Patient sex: M
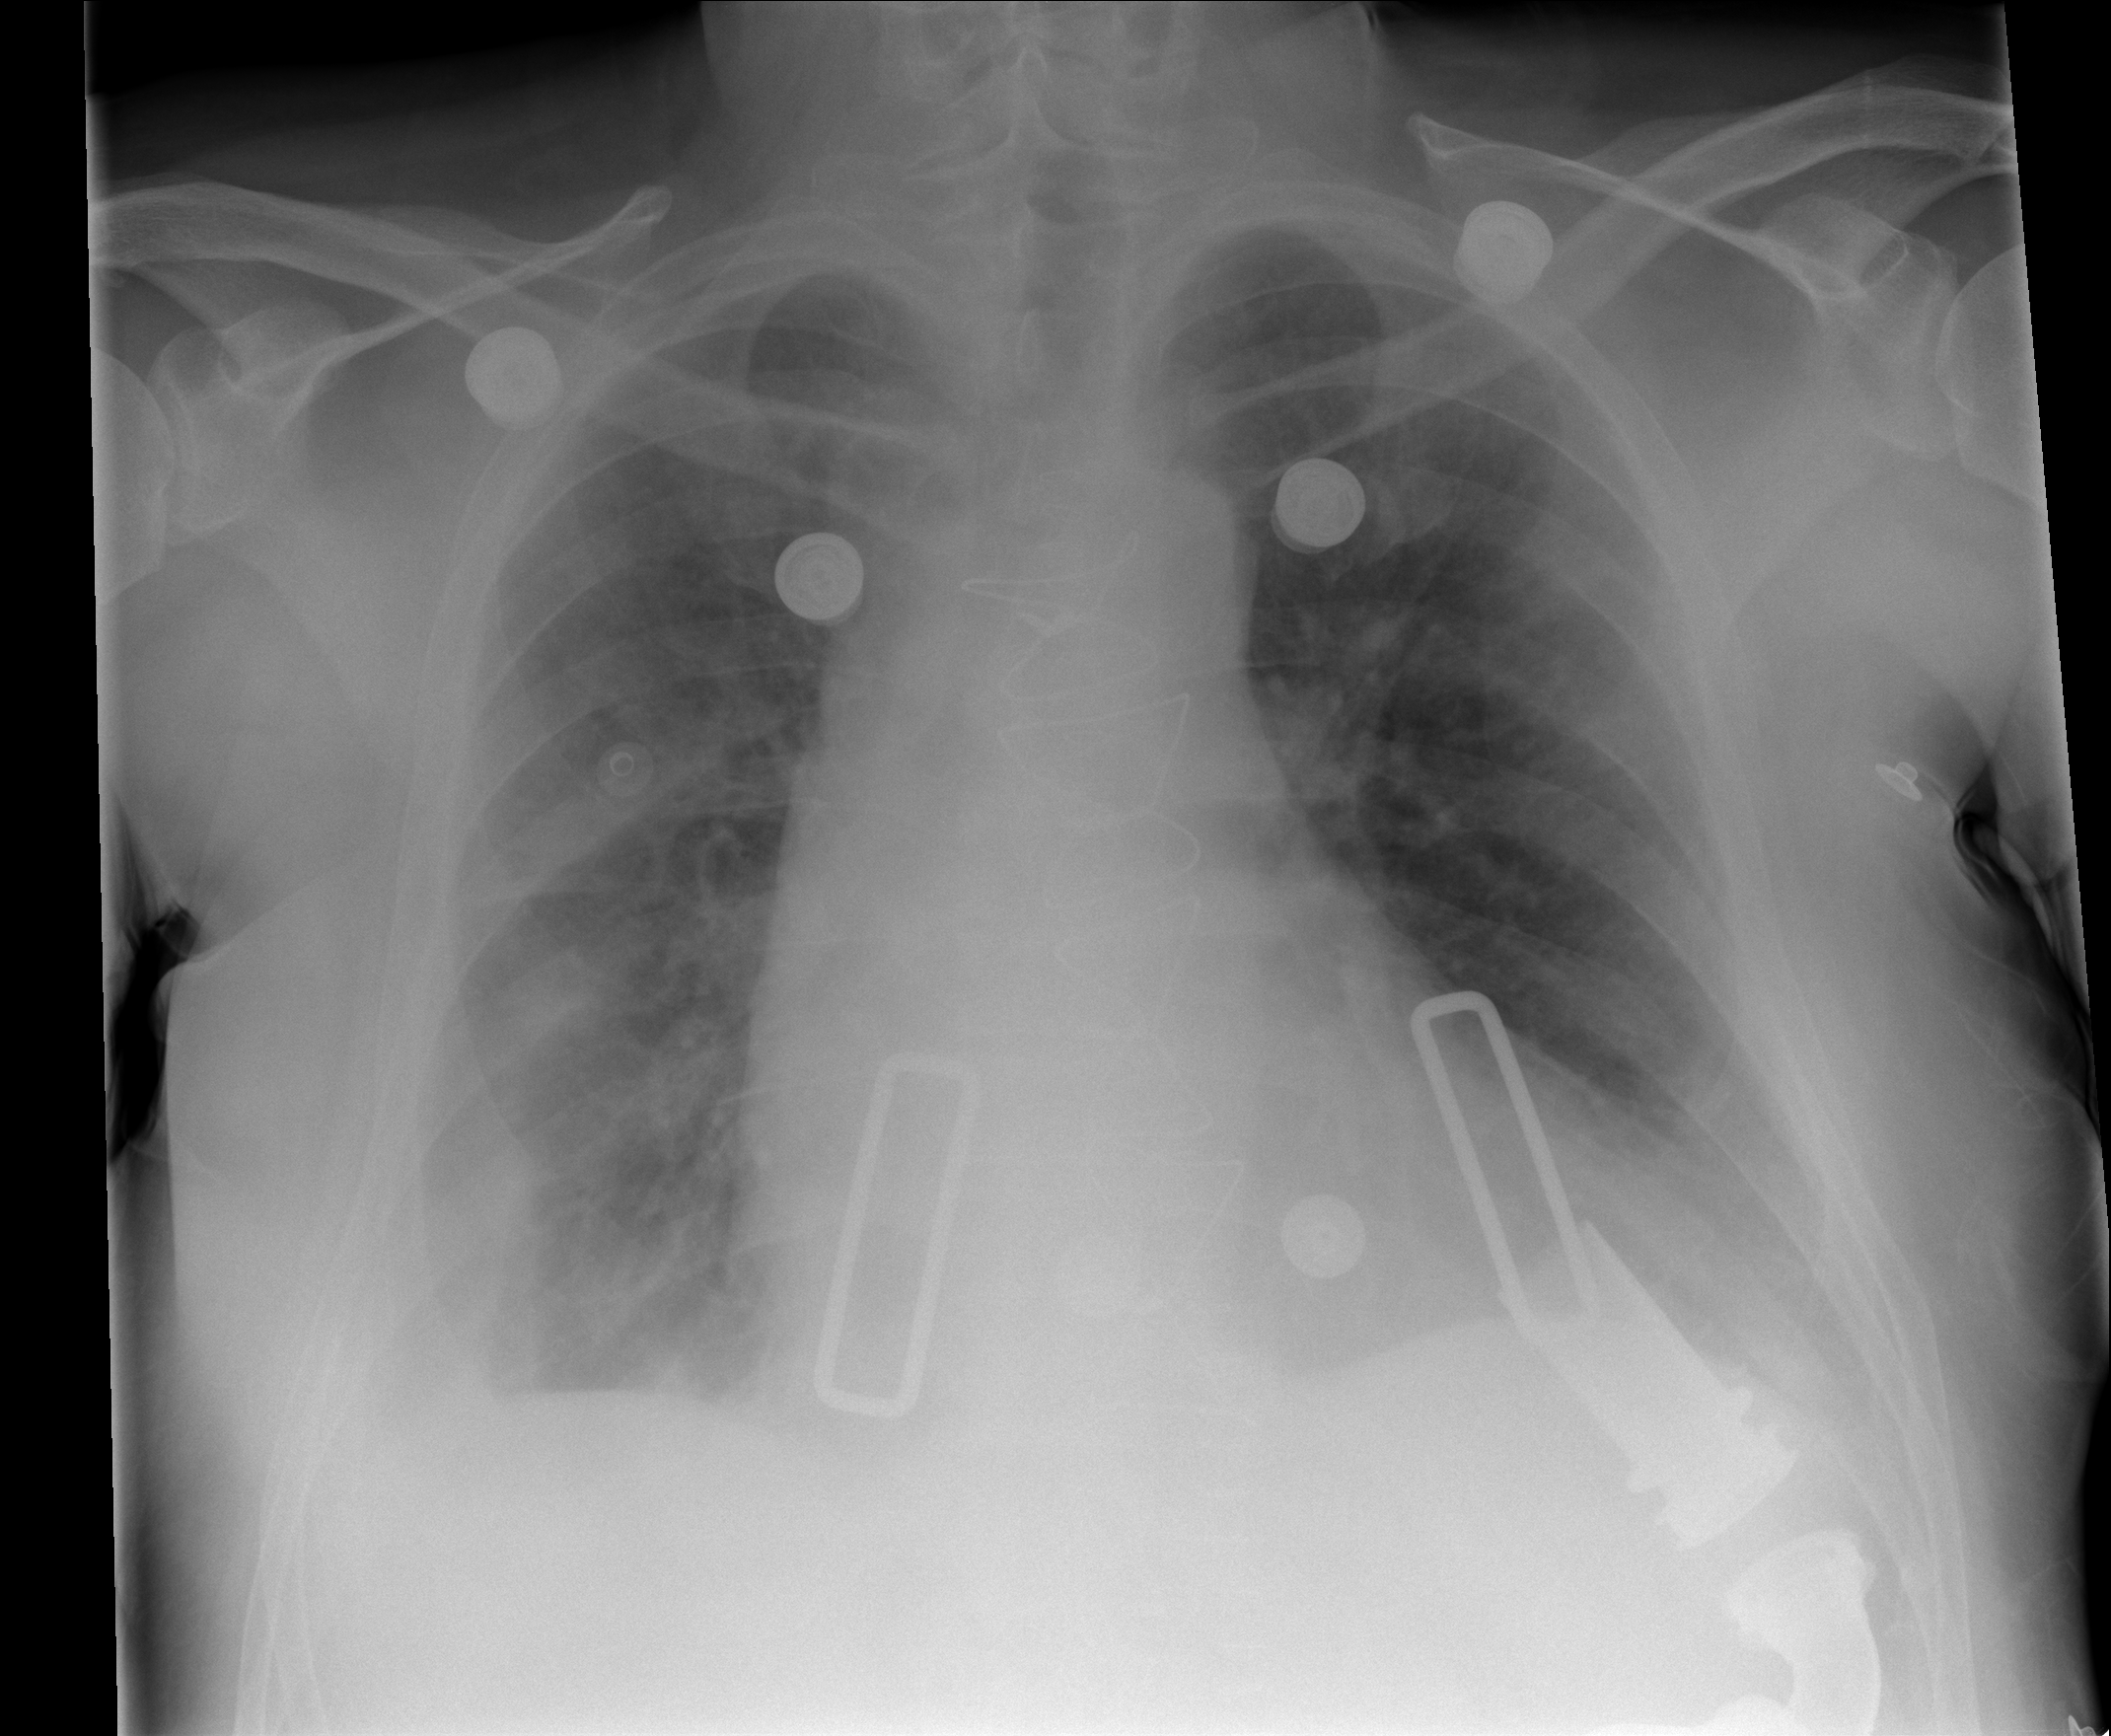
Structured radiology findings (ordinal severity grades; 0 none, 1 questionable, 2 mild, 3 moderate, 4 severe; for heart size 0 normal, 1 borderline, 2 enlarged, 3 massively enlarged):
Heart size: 2
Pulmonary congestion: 2
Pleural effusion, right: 2
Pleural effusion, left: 2
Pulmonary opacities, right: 1
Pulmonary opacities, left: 1
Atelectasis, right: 2
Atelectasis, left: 2